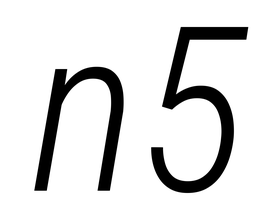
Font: Roboto-Italic_Condensed_Light_Italic